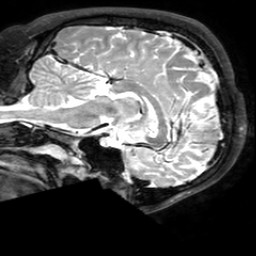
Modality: T2w
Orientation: sagittal
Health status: healthy
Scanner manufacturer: philips
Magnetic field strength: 3 T
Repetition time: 2.5 s
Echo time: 0.1831 s